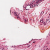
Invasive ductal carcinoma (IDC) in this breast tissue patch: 0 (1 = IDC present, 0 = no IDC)